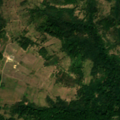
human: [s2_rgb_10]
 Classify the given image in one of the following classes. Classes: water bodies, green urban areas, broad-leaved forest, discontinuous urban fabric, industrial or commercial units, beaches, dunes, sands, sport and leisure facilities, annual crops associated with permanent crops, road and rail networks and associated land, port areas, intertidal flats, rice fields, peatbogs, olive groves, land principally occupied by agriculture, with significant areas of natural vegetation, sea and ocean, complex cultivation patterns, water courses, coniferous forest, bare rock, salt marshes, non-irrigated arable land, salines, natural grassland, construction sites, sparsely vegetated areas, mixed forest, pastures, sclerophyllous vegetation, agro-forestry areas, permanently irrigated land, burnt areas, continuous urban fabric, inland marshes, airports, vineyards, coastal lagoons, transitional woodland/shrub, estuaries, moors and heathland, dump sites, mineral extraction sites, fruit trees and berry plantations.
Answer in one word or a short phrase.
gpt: pastures, complex cultivation patterns, land principally occupied by agriculture, with significant areas of natural vegetation, broad-leaved forest, transitional woodland/shrub